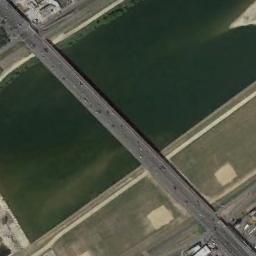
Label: bridge